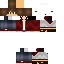
A male human skin with medium skin, wearing brown long hair dressed in a red hoodie and blue jeans, featuring a closed mouth.